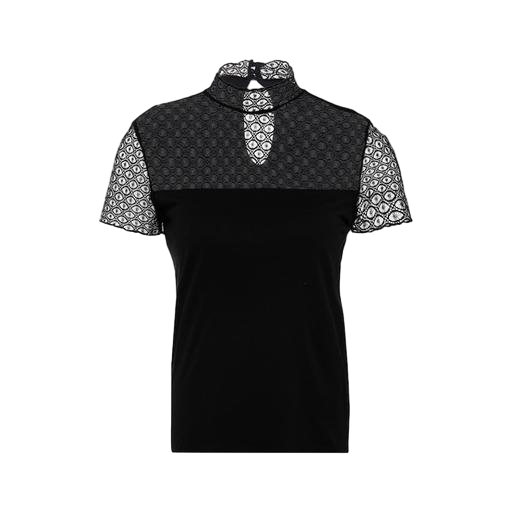
black petite printed mock-neck top only macy, black geo-print t-shirt only macy, black printed cap-sleeve polo top, white background